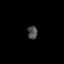
Tissue: prostate
Cell type: T cells
Senescence score: 0.3388
Nuclear area (px): 126
Mean DAPI intensity: 76.786